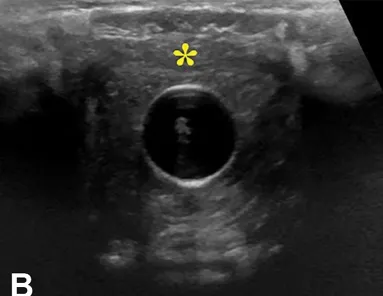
An empty bladder with the hypertrophied wall (asterisk) closely clasping the balloon of the vesical catheter.
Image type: radiology (ultrasound)